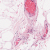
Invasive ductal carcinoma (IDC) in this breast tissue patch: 0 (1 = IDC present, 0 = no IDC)